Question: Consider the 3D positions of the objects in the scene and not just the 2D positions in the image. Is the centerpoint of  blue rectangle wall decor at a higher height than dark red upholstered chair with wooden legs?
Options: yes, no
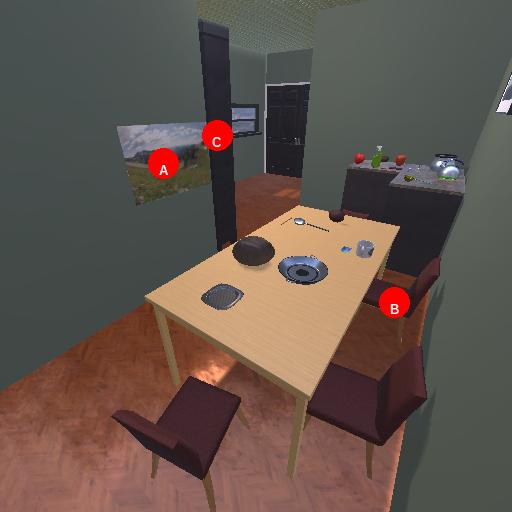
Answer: yes